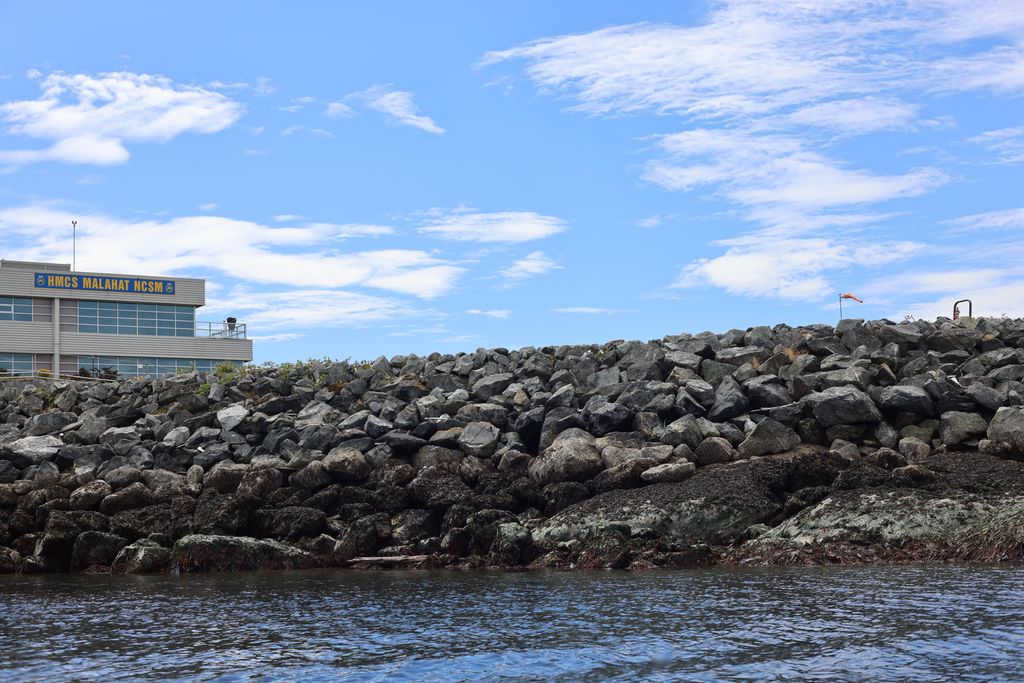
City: victoria